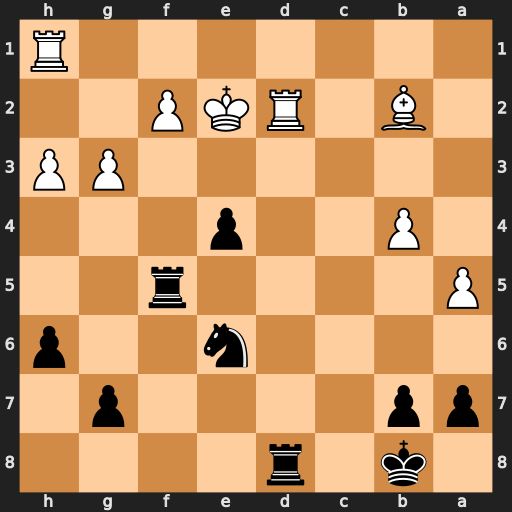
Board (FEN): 1k1r4/pp4p1/4n2p/P4r2/1P2p3/6PP/1B1RKP2/7R
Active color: b
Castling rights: -
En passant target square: -
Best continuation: Rxf2+ Kxf2 Rxd2+ Ke3 Rxb2